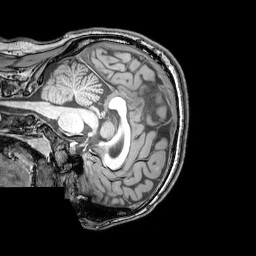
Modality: T1w
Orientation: sagittal
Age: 21
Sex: male
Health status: healthy
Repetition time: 0.081 s
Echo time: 0.037 s